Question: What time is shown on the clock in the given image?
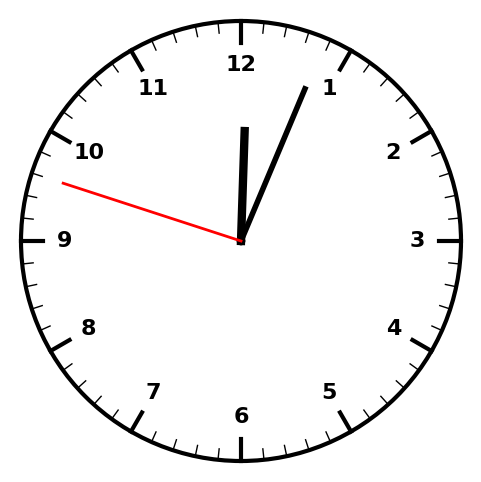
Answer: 12:03:48